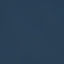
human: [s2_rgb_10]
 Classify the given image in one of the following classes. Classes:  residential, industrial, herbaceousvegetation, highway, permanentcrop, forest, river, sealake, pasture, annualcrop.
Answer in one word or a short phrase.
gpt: SeaLake